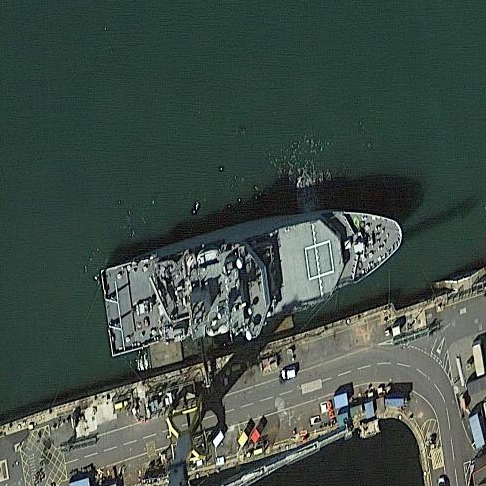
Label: combat